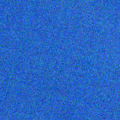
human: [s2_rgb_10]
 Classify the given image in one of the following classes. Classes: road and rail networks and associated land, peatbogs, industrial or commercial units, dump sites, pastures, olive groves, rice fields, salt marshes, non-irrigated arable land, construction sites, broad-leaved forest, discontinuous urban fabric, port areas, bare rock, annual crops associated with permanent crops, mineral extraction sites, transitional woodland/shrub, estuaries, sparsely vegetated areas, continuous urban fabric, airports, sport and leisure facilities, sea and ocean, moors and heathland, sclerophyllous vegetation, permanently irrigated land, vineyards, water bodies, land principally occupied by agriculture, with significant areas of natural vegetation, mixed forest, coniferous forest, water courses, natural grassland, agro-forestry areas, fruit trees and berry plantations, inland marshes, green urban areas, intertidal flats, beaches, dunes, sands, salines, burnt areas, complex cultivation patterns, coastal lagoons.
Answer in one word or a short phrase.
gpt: sea and ocean